Question: Take the following example screen:

This screen is displaying all current offers, these offers are dynamic.
What would be the best way of implementing the 'Offer' item? Should I use a ListView with a custom ListItem or is there a better solution to handling a list of complex items like this?
Any help appreciated.
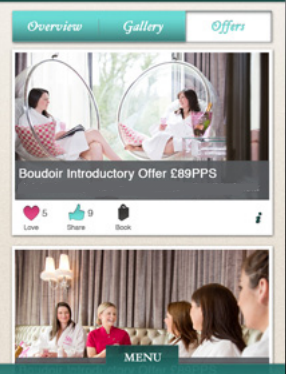
Answer: Create an adapter with a list that contains a cell layout.
'''
public class ListObject {
public int layout;
... other fields;
}
public class MyAdapter extends ArrayAdapter<ListObject>
'''
and in the getview method, inflate the view that is needed for the offer.
'''
public View getView(...) {
ListObject lo = getItem(position);
convertview = inflater.inflate(lo.layout, null);
}
'''
is this what your trying to do? if not explain your question a bit more.